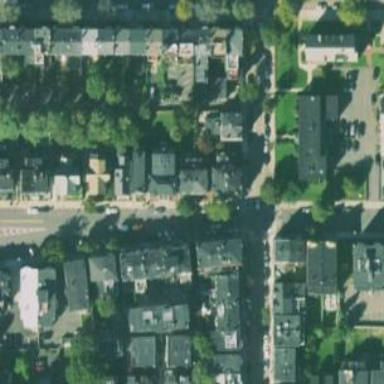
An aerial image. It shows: Alley classified as service road.